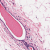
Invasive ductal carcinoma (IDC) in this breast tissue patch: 0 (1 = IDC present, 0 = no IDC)